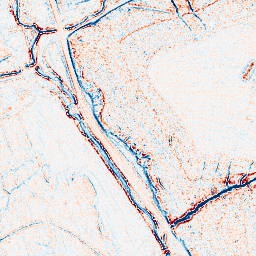
Category: edge_preserving
Decomposition family: anisotropic_diffusion
Decomposition parameters: iterations: 5
kappa: 30
gamma: 0.15
Upsampling method: sinc_hamming
Upsampling parameters: scale: 4
kernel_size: 8
Upsampling scale: 4